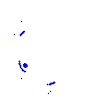
Particle: pion